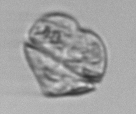
Label: Karenia